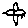
Label: bird